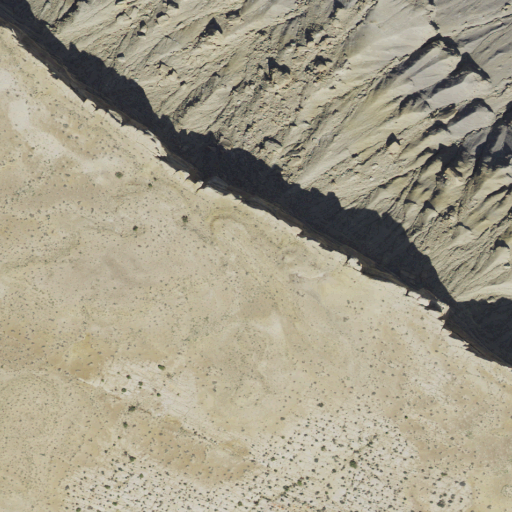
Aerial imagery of mountain in Utah named North Caineville Mesa containing shrub and barren land